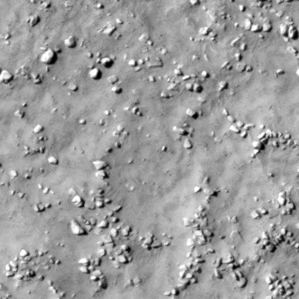
Label: non_frost